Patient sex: M
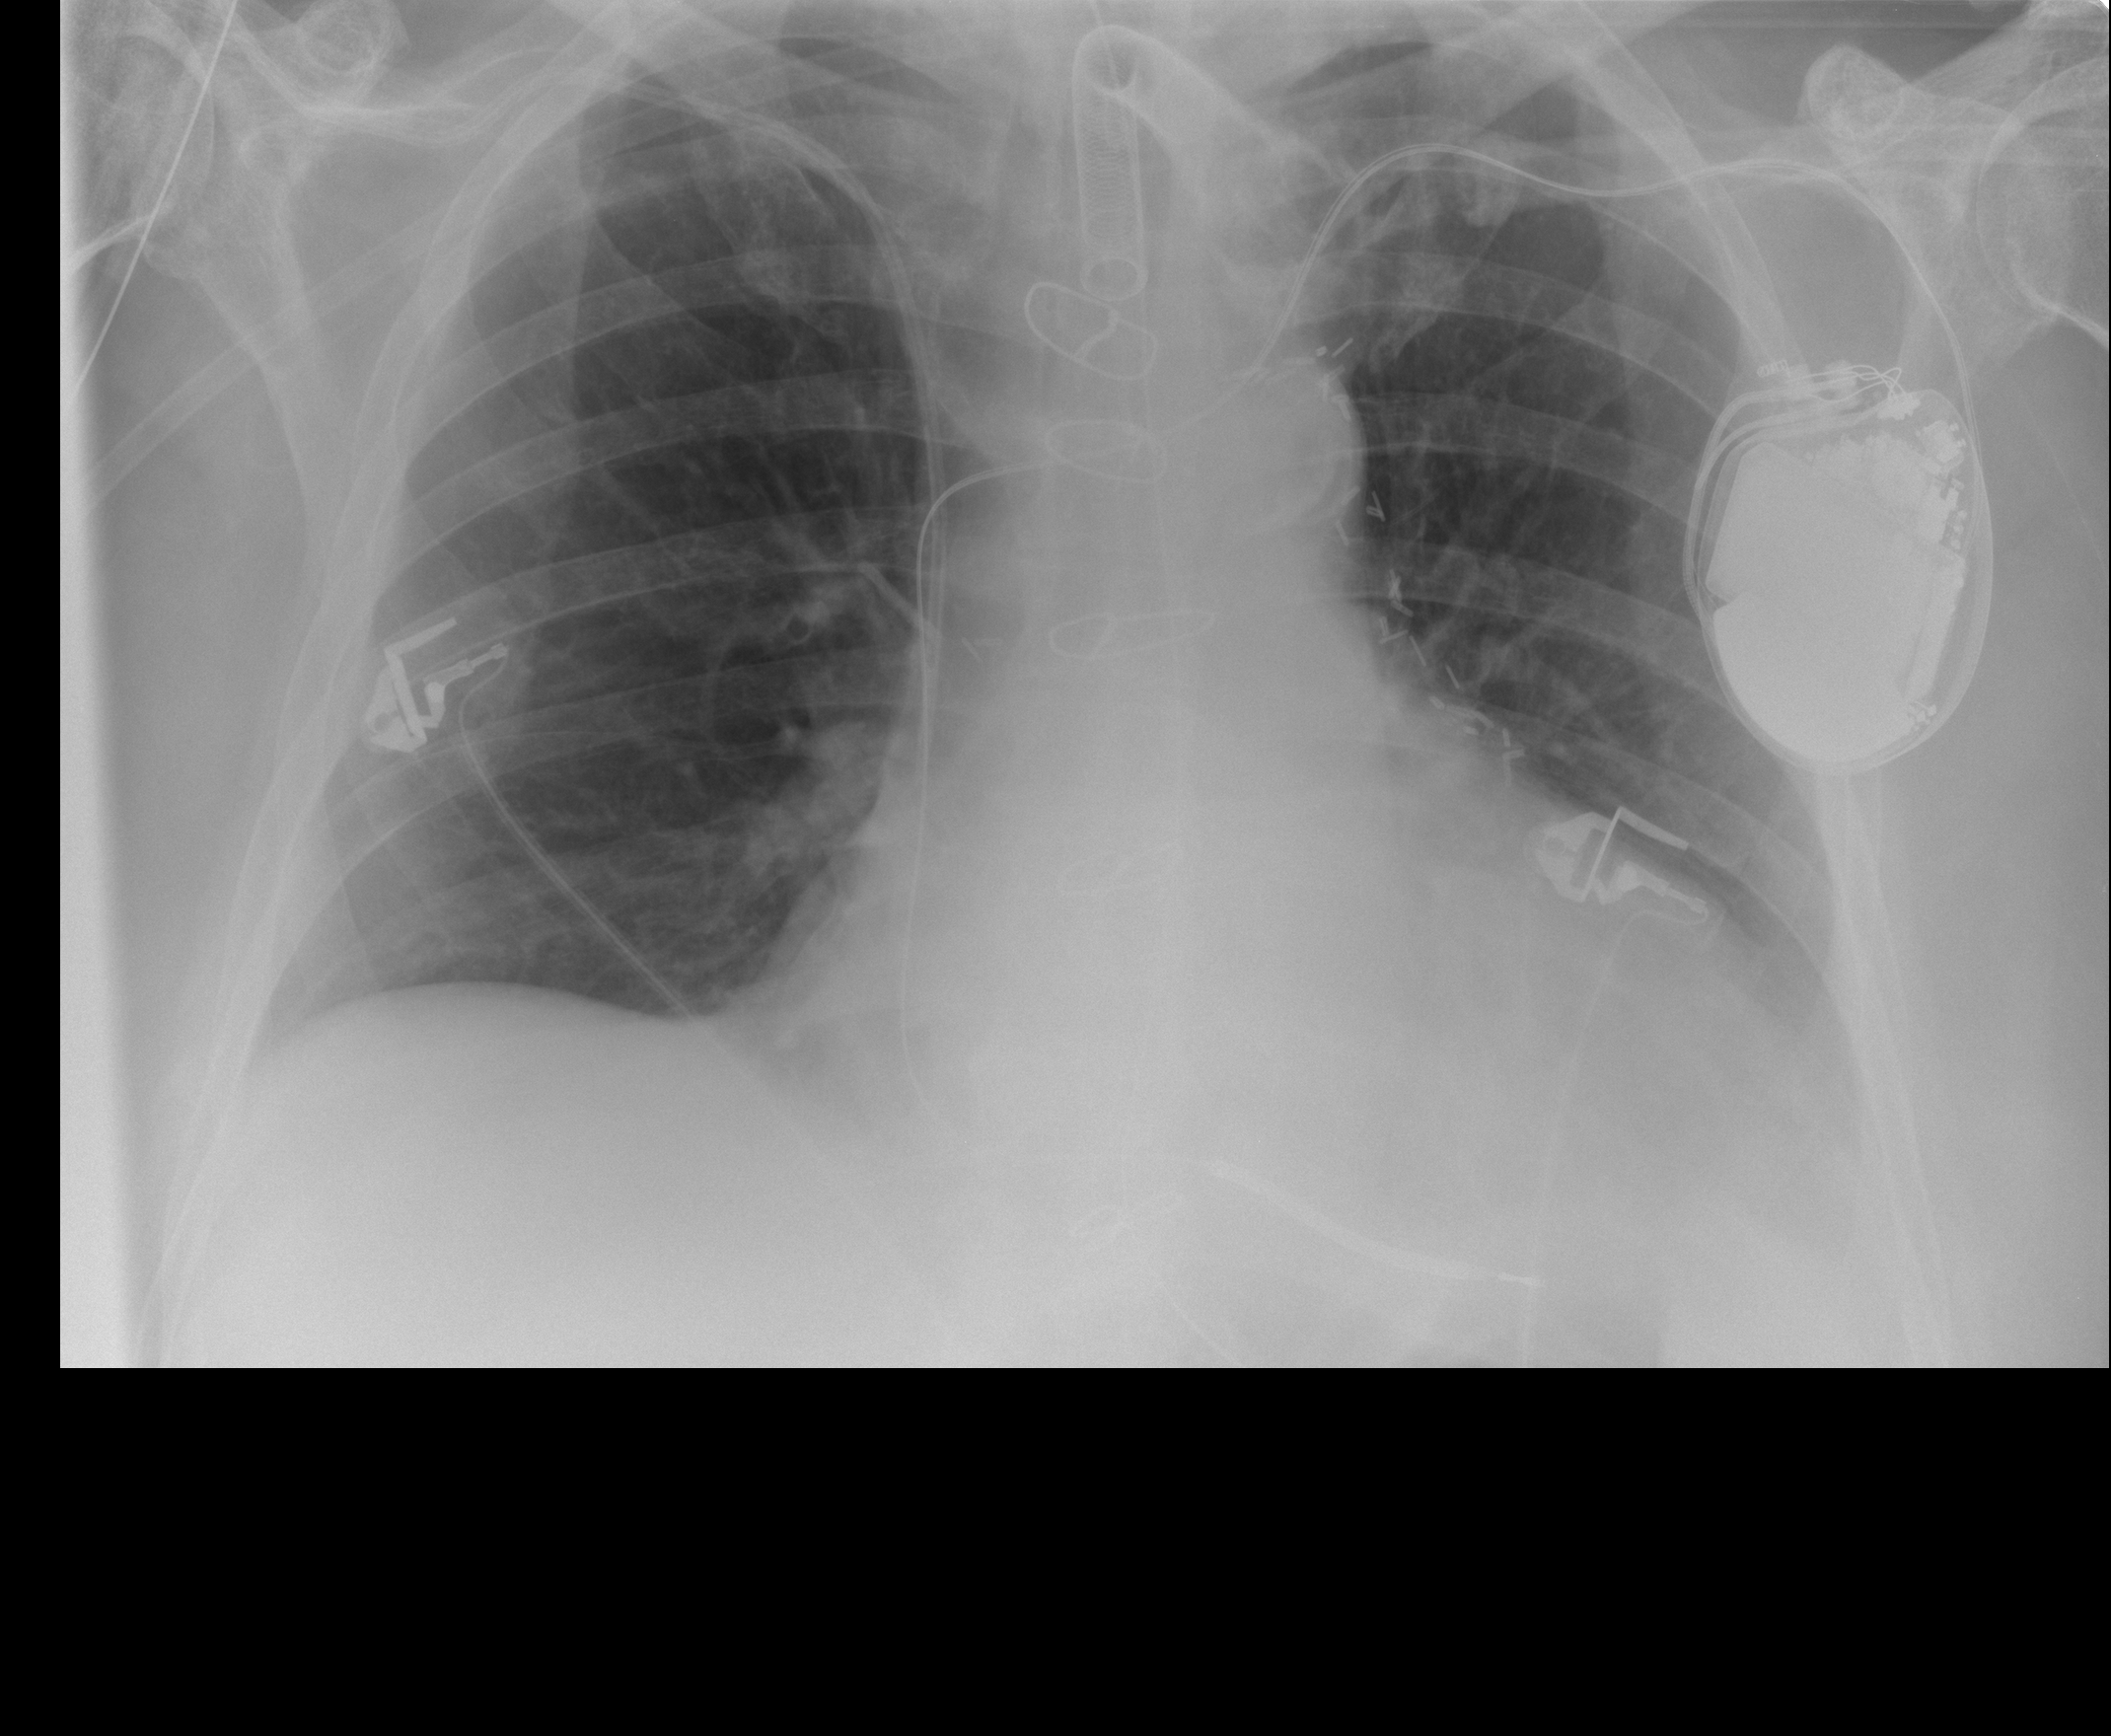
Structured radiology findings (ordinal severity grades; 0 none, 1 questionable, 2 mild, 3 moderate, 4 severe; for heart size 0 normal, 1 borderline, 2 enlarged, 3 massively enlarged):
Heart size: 2
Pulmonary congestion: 0
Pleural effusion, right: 0
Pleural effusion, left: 2
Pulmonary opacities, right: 0
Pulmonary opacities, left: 0
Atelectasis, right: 0
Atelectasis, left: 2